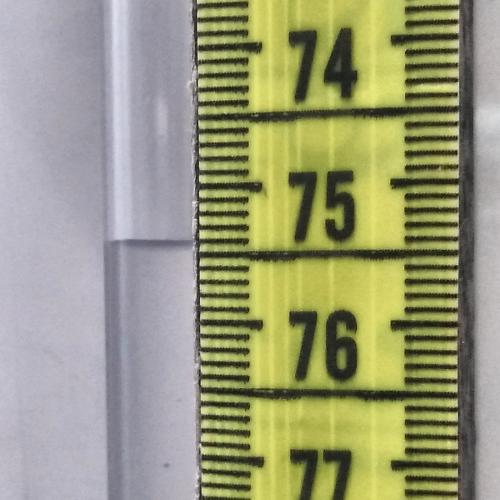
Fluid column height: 75.4 cm